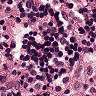
Metastatic tissue present: no